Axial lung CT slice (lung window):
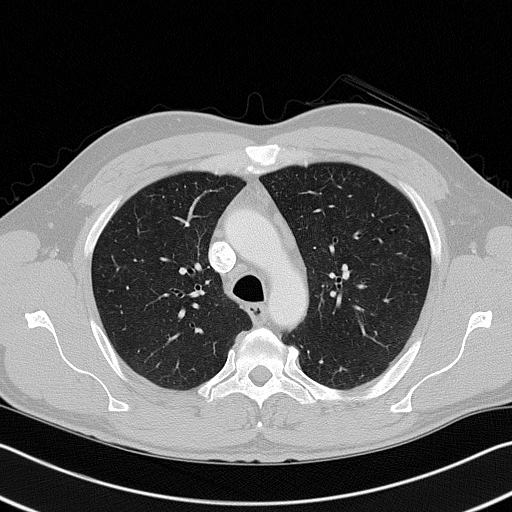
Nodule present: no